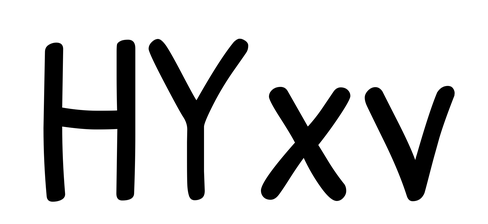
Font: PatrickHand-Regular